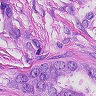
Metastatic tissue present: yes